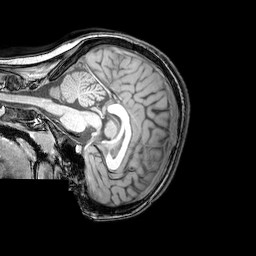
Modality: T1w
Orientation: sagittal
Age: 21
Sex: female
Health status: healthy
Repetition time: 0.081 s
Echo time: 0.037 s